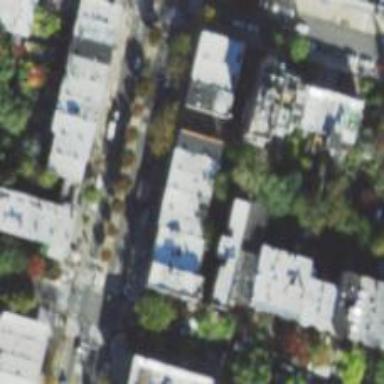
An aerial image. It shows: Neighborhood.